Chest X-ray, AP view. Patient: 39 years old, sex M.
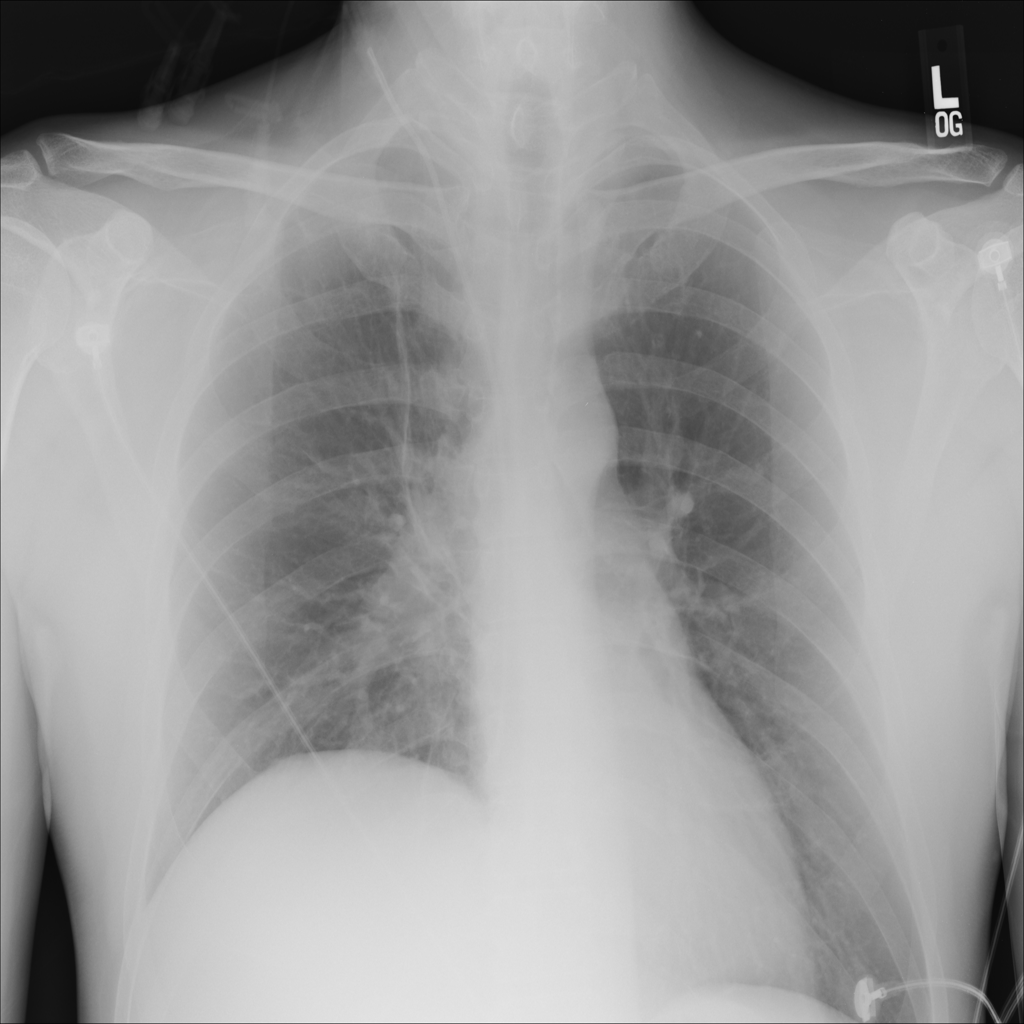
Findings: Fibrosis